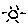
Label: sun